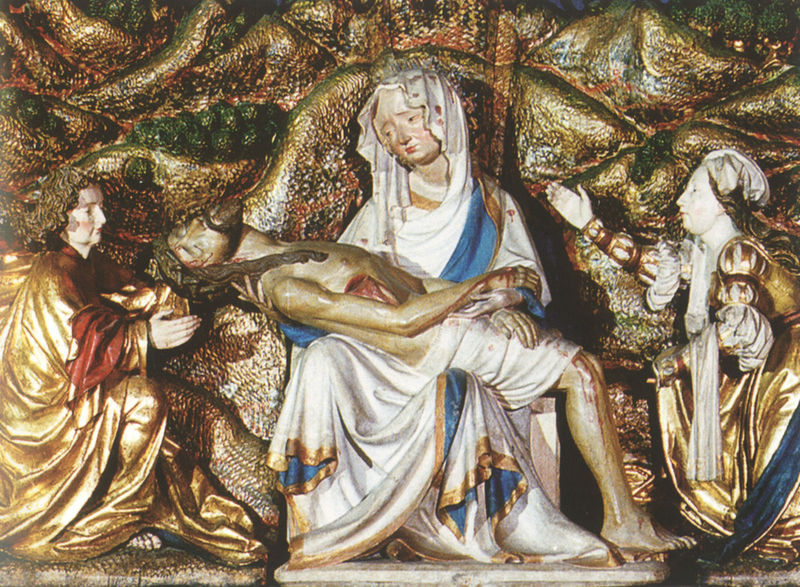
Titel: Pietà der Elisabethkirche zu Marburg
Institution: Marburg, Elisabethkirche
Schlagwörter: baum, blau, gemälde, weiß, wunde, bäume, grün, landschaft, frau, hintergrund, kleid, mund, tuch, augen, barock, johannes, tod, tot, trauer, hände, gold, haare, borte, gotik, renaissance, engel, skulptur, liegen, wandmalerei, bildhauerei, faltenwurf, blut, weinen, beten, schnitzerei, gestorben, christus, jesus, kreuzigung, pieta, wundmale, schmerz, mittelalter, andacht, heilige, maria, madonna, sünde, gekreuzigt, beweinung, maria magdalena, trauern, dornenkrone, brlau, blutflecken, skluptur, halbrelief, schmerzensbild